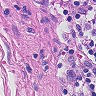
Metastatic tissue present: no